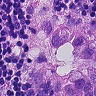
Metastatic tissue present: yes